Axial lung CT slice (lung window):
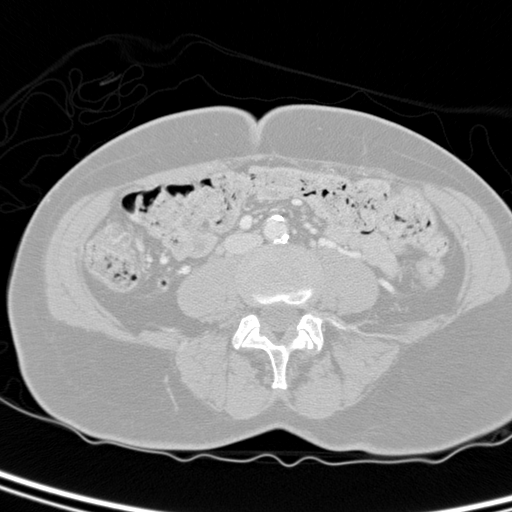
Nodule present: no